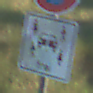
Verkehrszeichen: CarsharingfahrzeugeFrei
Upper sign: EingeschraenktesHalteverbot
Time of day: MorningAfternoon
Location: Outdoor (Nature)
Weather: Clear
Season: NotSpecified
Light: Natural